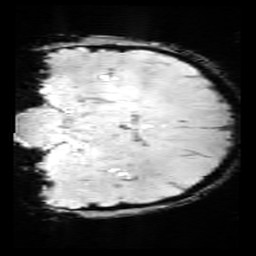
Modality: SWI
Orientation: coronal
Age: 13
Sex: male
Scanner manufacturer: siemens
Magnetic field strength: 3 T
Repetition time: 0.027 s
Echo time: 0.02 s